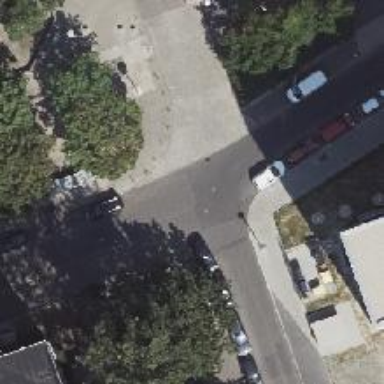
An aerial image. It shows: Unmarked crossing on the road.